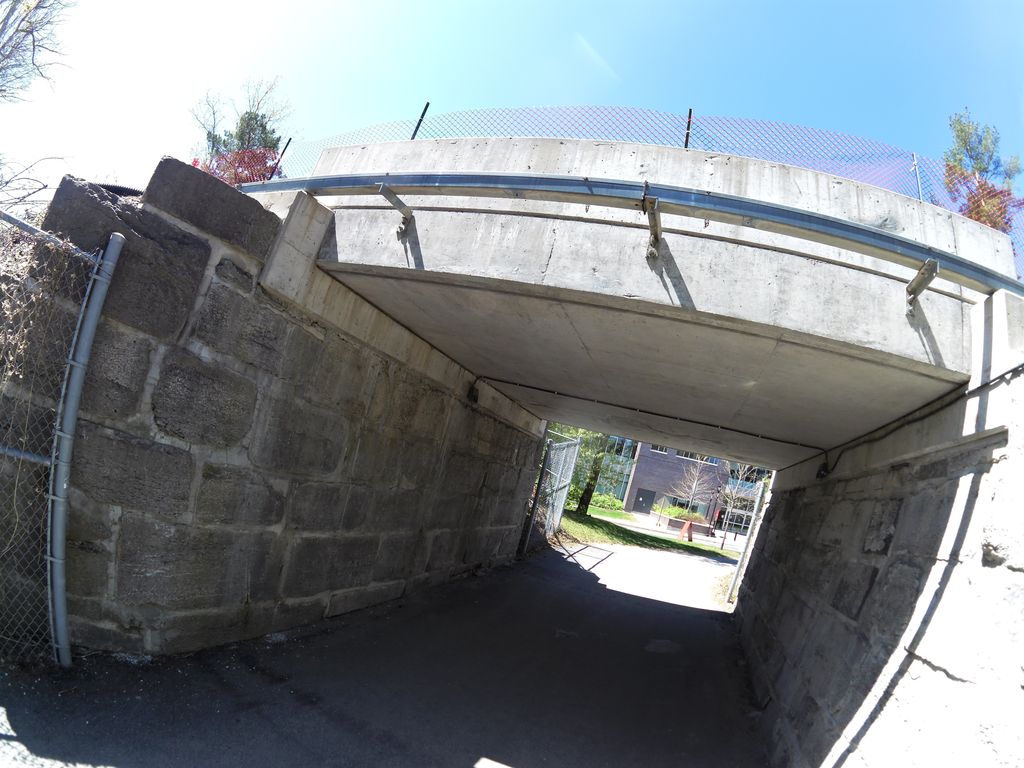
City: ottawa-gatineau